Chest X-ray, PA view. Patient: 64 years old, sex M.
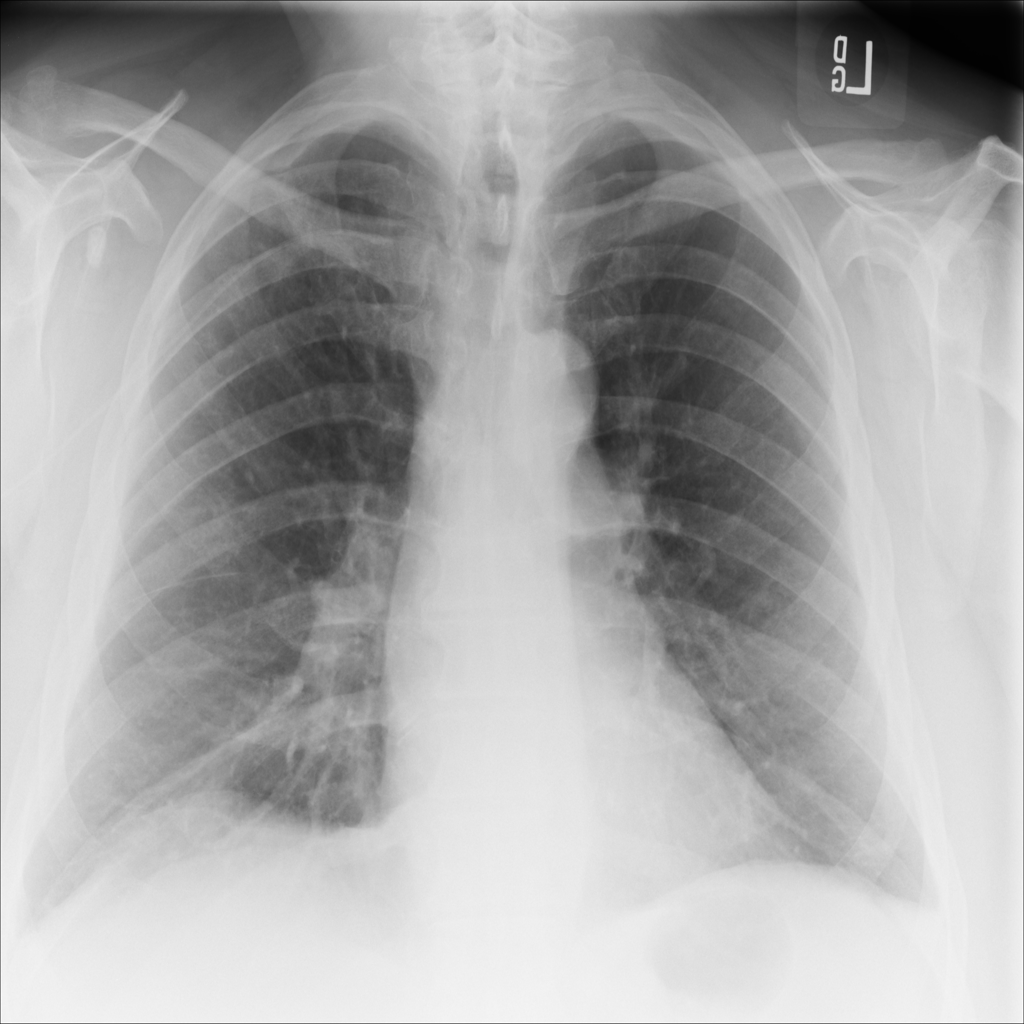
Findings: No Finding